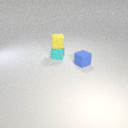
small yellow rubber cube above small cyan rubber cube